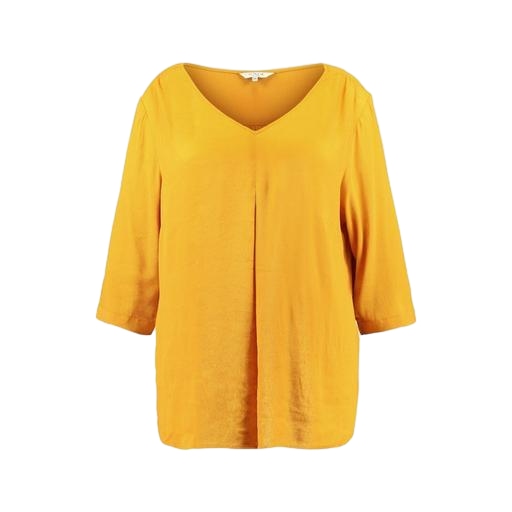
yellow plus size milano dolman-sleeve top only macy, yellow plus size bell-sleeve blouse, yellow double-layer top, white background